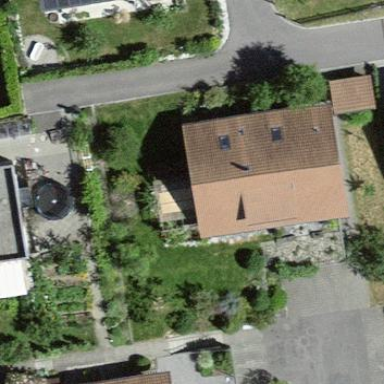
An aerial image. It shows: Residential building with gabled roof.